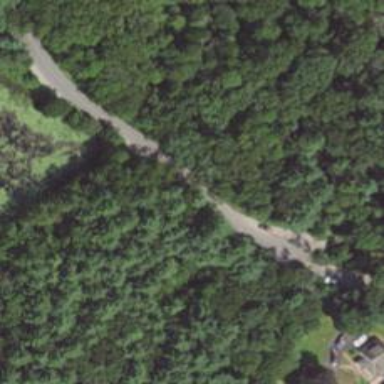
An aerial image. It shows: Path.